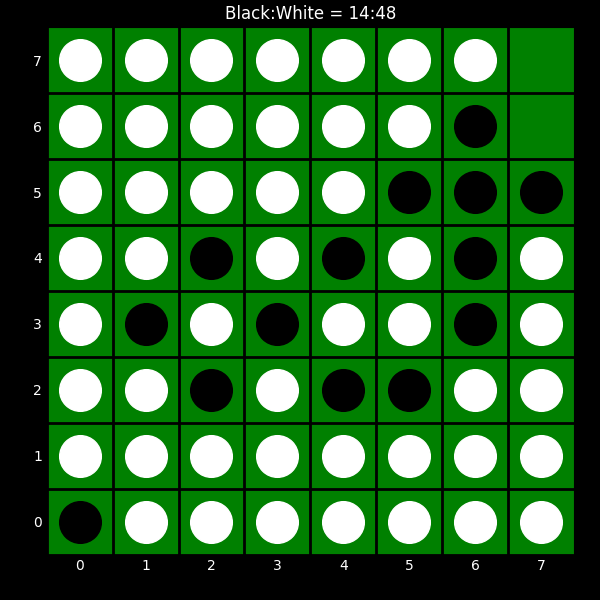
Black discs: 14
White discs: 48